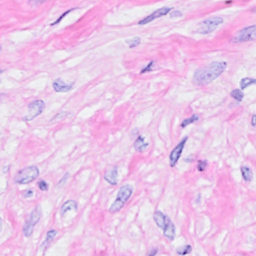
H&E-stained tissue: Breast